Brain MRI, t2w sequence, axial 2D slice.
Patient: age 43, sex F, weight 78 kg, height 1.78 m
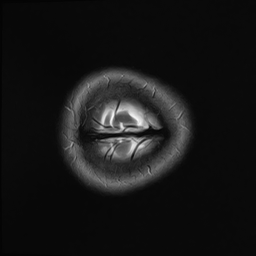